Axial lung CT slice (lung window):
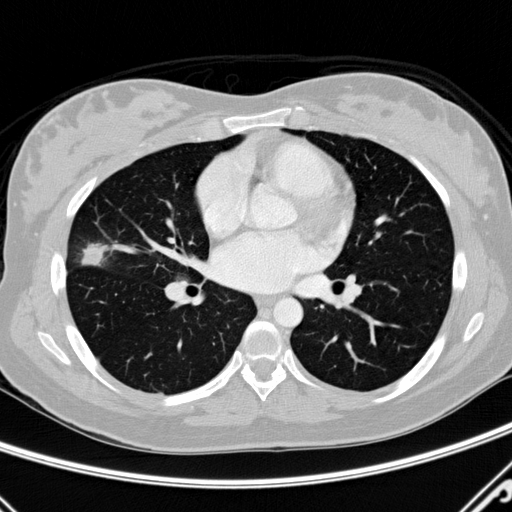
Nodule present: yes
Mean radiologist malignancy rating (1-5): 4